Field crop: tomato
Growth stage: 1
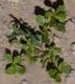
Species: portulaca